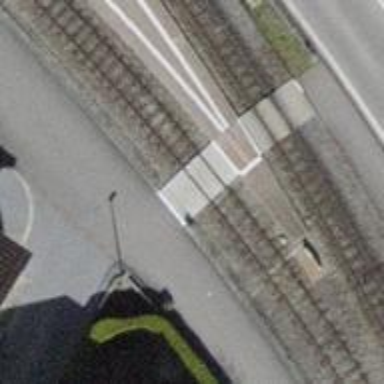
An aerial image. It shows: Railway crossing.